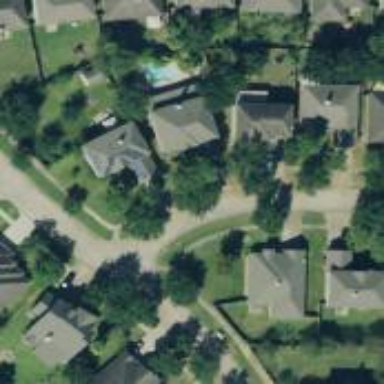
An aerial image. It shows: Residential road.